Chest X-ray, AP view. Patient: 9 years old, sex M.
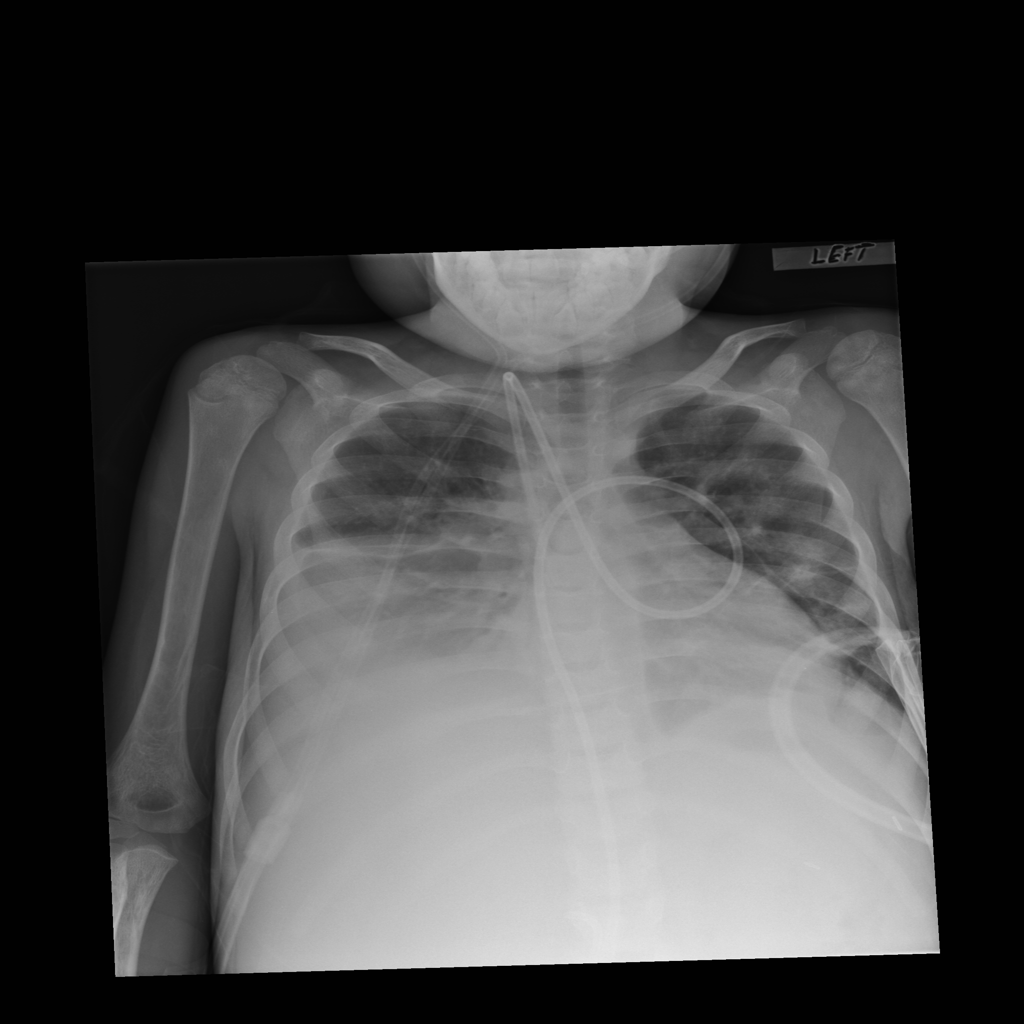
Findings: Atelectasis, Effusion, Infiltration